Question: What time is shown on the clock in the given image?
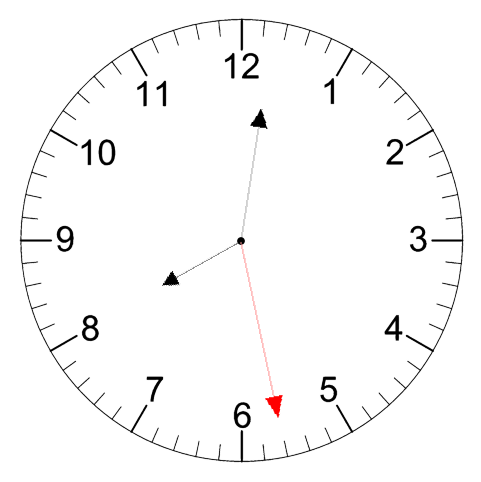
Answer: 08:01:28